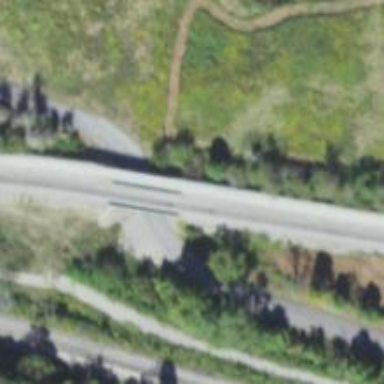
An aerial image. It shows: Bridge over abandoned railway track. The road on the bridge is shared cycleway.